Aerial crown-view tile of a tropical tree (Barro Colorado Island, Panama), acquired 20250512:
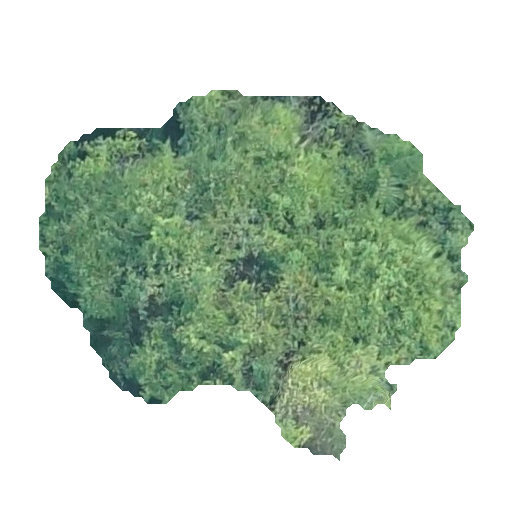
Species: Guazuma ulmifolia
GBIF accepted scientific name: Guazuma ulmifolia
Crown area: 157.92 m²